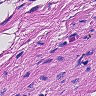
Metastatic tissue present: no